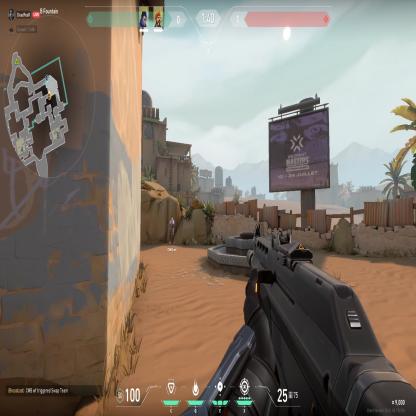
Label: teammate